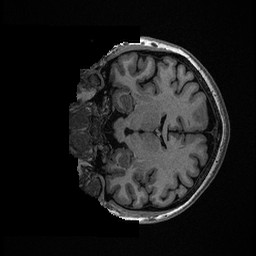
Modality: T1w
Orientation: coronal
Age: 52
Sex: female
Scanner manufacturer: ge
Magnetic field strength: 3 T
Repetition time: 0.006952 s
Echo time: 0.00292 s